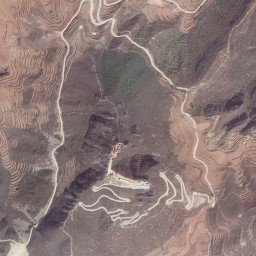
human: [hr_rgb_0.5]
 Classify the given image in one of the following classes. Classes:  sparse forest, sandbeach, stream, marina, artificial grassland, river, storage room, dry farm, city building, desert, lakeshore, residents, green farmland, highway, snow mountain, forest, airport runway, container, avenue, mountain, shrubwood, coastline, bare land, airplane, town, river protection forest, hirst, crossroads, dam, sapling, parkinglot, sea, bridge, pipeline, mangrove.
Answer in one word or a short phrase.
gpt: mountain